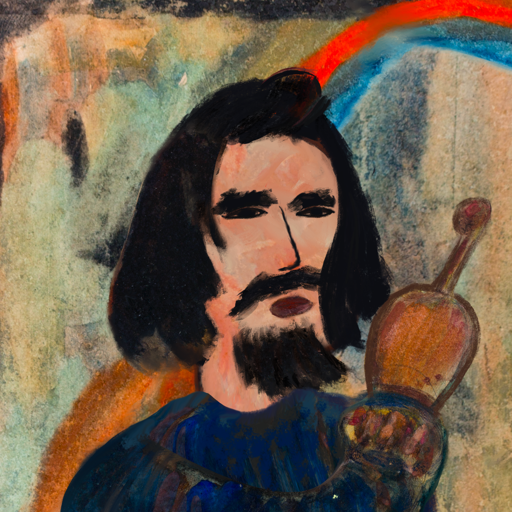
Background: Childish, Head And Neck Side: Roy_Bahadur, Face Side: Mosgoul, Bust: Pipe, Hair Side: Mosgoul, Head Accessory: Blank, Second Necklace: Blank, Necklace: Blank, Baby: Blank